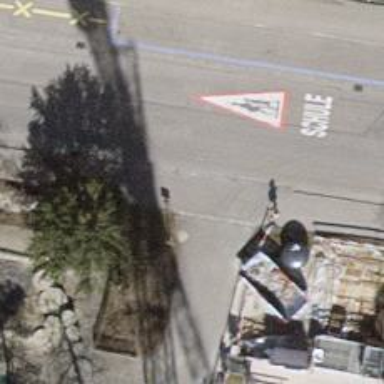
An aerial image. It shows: Unmarked road crossing.